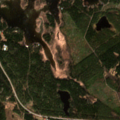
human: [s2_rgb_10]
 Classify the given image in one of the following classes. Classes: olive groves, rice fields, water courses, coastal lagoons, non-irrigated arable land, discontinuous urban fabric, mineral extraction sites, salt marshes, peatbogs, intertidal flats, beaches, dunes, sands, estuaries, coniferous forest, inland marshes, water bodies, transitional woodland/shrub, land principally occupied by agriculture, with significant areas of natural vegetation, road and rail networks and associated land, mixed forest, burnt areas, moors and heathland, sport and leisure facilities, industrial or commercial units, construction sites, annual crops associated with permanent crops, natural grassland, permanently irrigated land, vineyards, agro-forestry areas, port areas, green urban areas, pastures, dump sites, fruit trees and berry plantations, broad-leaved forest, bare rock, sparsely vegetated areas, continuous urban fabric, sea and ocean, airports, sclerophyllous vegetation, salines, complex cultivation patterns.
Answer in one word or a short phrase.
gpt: coniferous forest, mixed forest, transitional woodland/shrub, sea and ocean